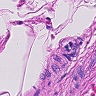
Metastatic tissue present: no